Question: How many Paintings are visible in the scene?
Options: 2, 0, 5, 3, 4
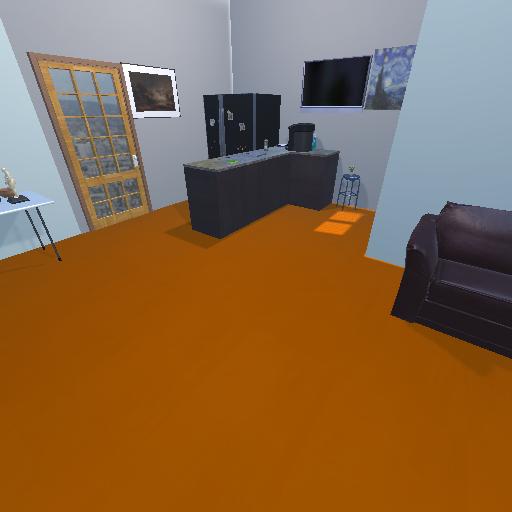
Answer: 2